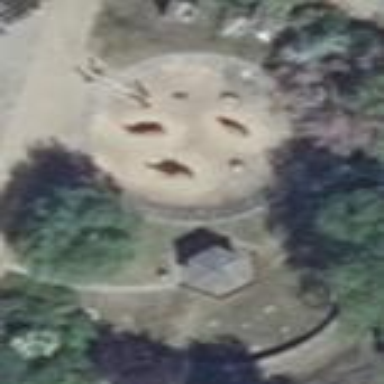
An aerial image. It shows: Attractive playground which is leisure land.